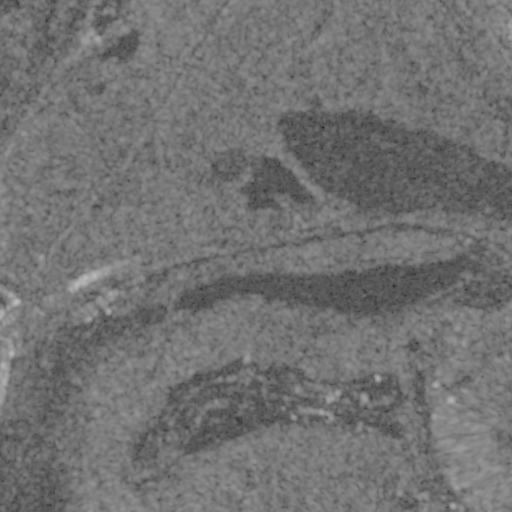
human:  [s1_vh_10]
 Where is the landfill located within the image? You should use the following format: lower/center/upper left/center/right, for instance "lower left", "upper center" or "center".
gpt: The landfill is located in the lower left of the image.
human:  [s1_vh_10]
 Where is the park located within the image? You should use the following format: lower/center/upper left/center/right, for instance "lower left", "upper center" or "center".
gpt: The park is located in the lower right of the image.
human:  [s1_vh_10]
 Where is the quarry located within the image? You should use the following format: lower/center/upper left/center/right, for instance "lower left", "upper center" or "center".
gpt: The quarry is located in the lower left of the image.
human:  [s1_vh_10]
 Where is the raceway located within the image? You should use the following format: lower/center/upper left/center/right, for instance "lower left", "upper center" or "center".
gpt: The raceway is located in the lower of the image.
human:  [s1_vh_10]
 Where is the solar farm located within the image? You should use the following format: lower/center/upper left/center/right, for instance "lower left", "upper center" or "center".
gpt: The solar farm is located in the upper center of the image.
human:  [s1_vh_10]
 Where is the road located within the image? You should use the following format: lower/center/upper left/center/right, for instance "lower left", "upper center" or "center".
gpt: There is no road in the image.

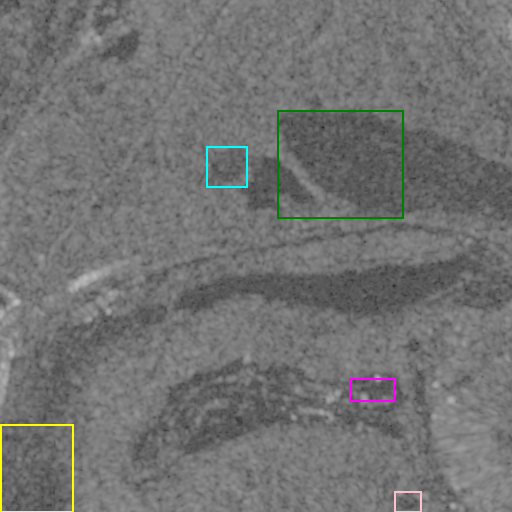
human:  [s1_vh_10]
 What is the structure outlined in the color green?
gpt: The structure outlined in green is a crop field.
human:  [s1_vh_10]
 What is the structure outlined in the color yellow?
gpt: The structure outlined in yellow is a landfill.
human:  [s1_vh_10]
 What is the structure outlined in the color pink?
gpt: The structure outlined in pink is a park.
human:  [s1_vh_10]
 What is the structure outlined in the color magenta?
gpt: The structure outlined in magenta is a parking lot.
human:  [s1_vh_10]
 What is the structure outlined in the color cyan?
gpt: The structure outlined in cyan is a solar farm.
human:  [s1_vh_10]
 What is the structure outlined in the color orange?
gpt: There is no orange outline.